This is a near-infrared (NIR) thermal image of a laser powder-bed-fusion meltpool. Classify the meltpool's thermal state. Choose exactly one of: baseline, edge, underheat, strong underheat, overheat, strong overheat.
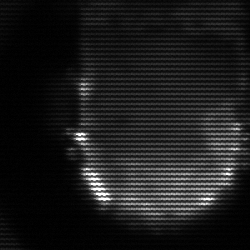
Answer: baseline